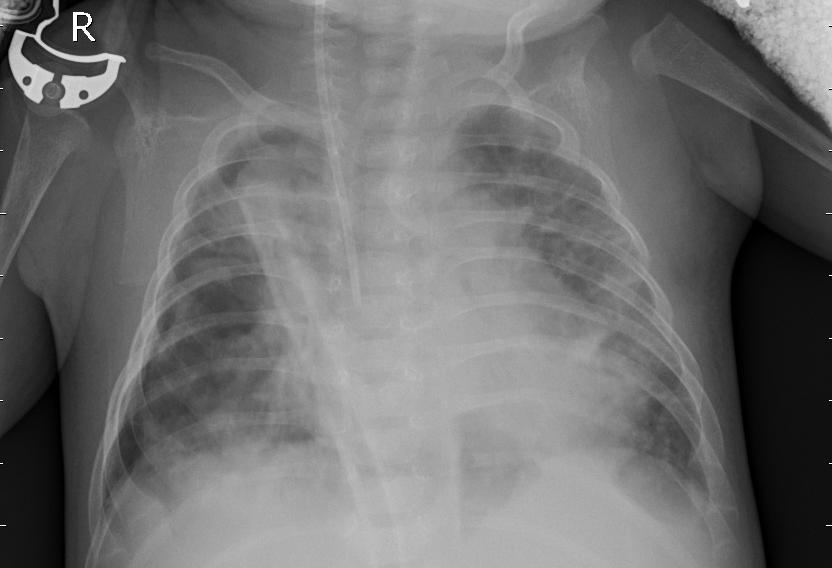
Diagnosis: PNEUMONIA